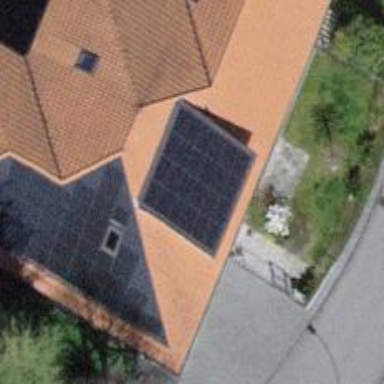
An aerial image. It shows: Solar power generator using photovoltaic method with solar photovoltaic panel types.